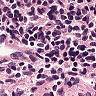
Metastatic tissue present: no